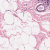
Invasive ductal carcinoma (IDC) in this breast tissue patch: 0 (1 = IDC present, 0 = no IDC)